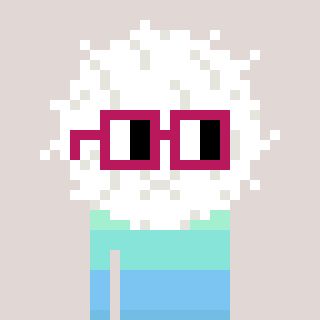
a pixel art character with square dark red glasses, a cottonball-shaped head and a blue-colored body on a warm background